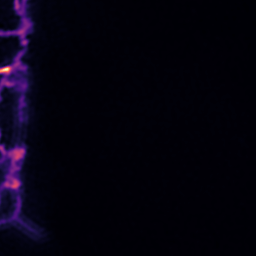
Label: Super-resolution ER image